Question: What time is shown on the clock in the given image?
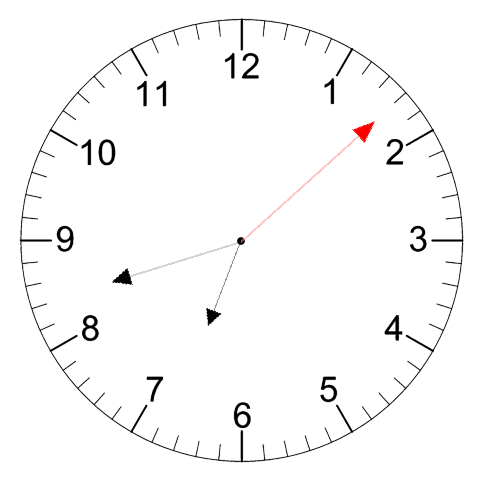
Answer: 06:42:08